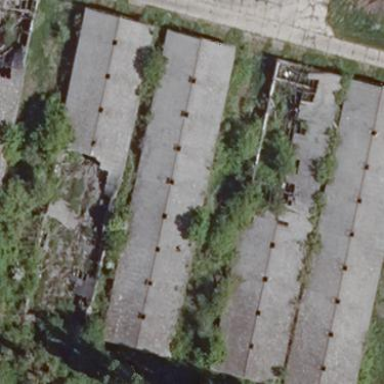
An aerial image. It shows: Ruins of building.